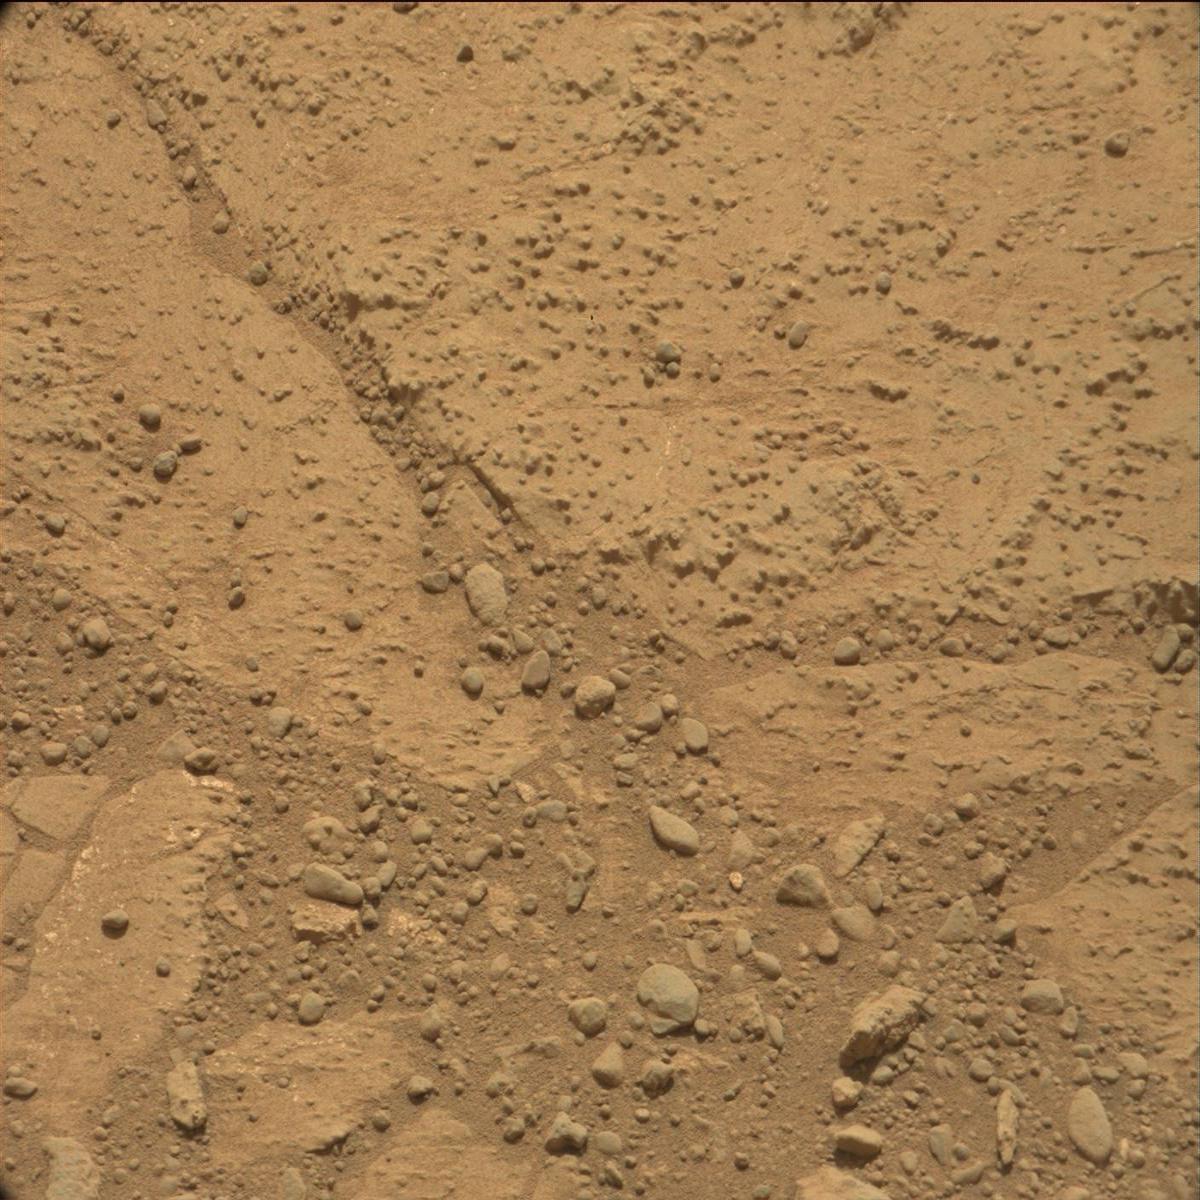
Terrain classes present: Bedrock, Rock, Sand / Soil